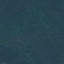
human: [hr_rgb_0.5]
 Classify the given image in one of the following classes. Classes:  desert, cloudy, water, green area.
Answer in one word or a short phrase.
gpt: green area